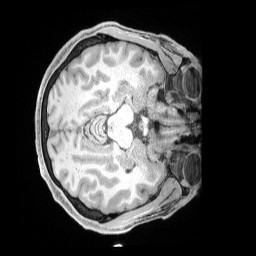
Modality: T1w
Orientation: axial
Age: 40
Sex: male
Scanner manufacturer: siemens
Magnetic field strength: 3 T
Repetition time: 2 s
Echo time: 0.00211 s